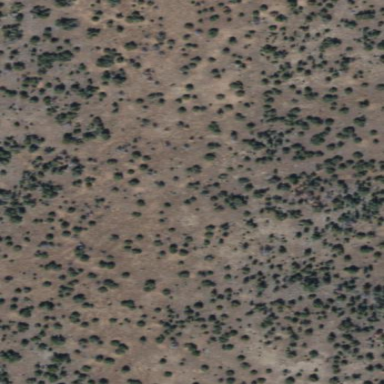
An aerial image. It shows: Area covered in scrub vegetation.